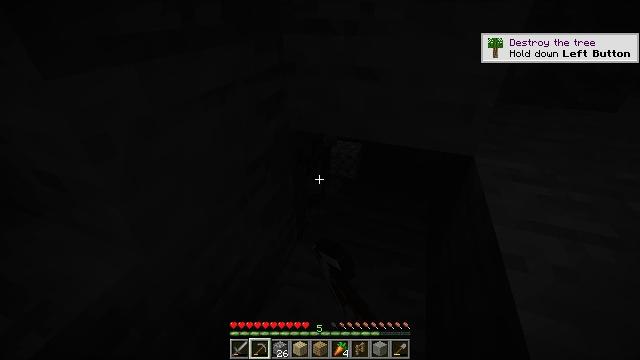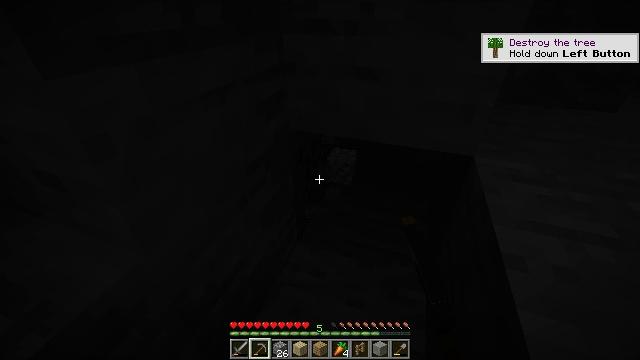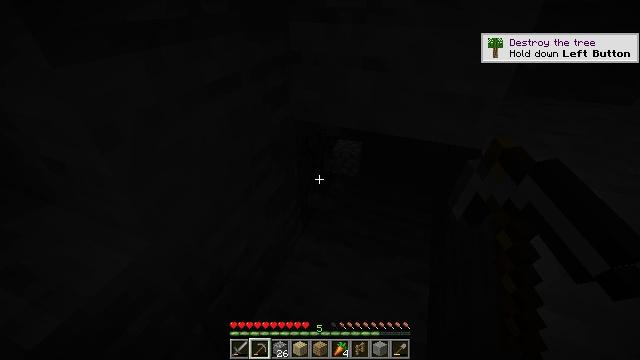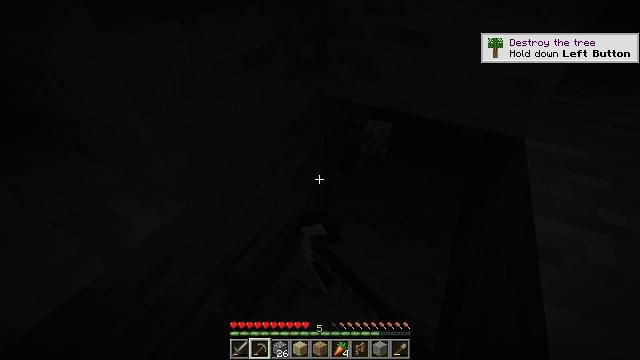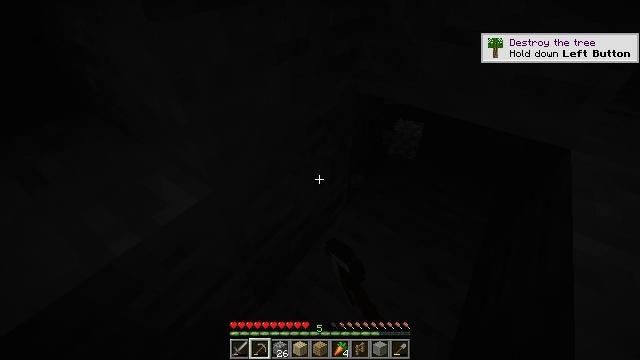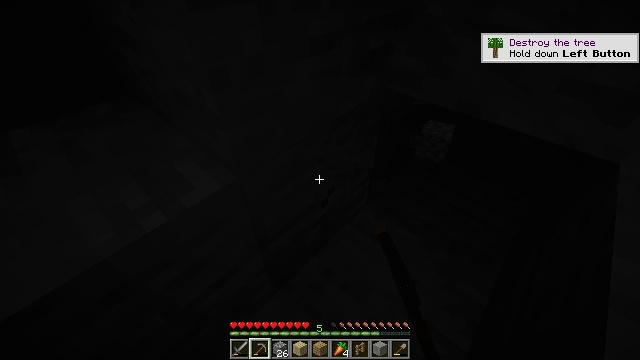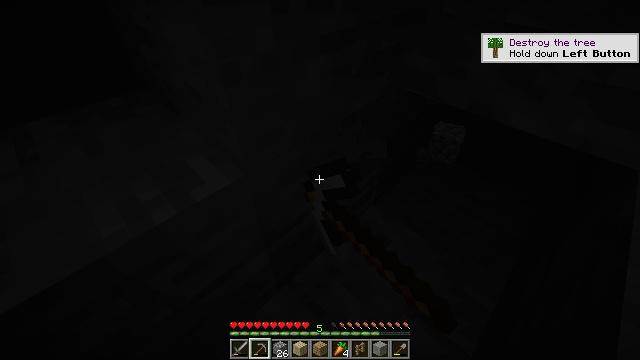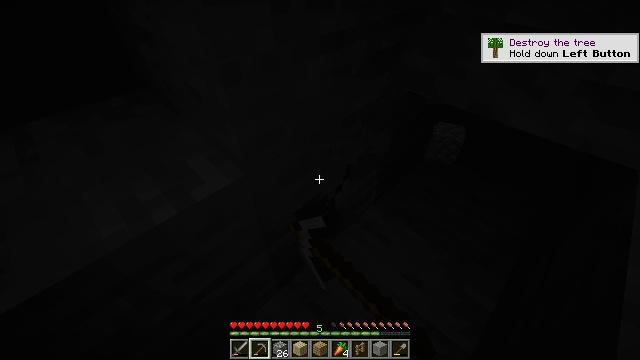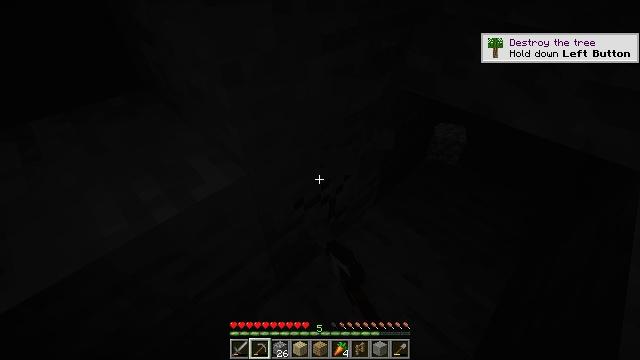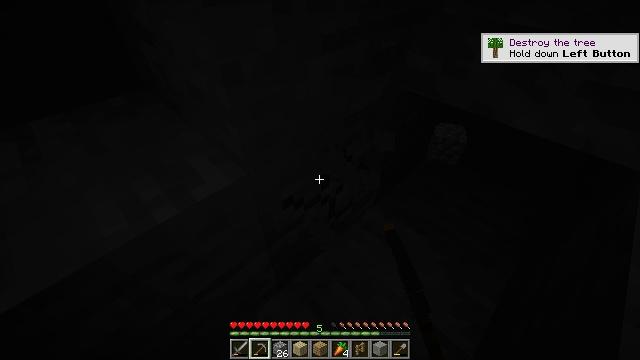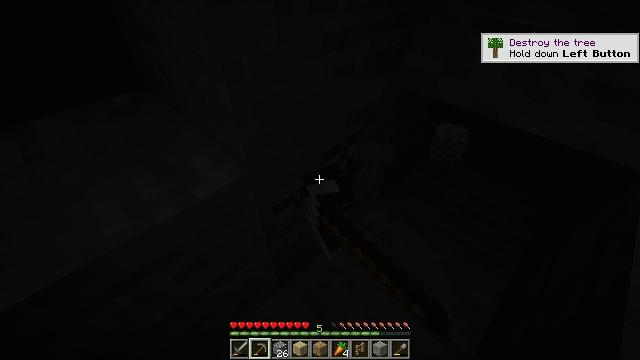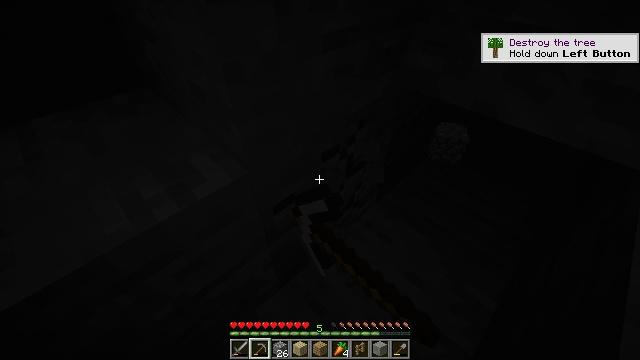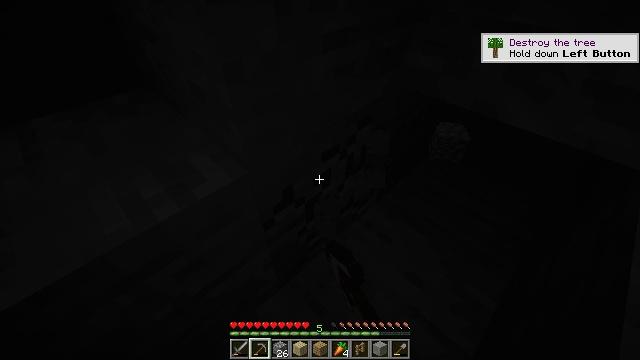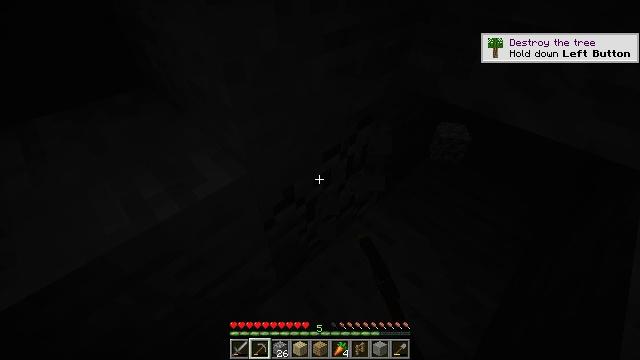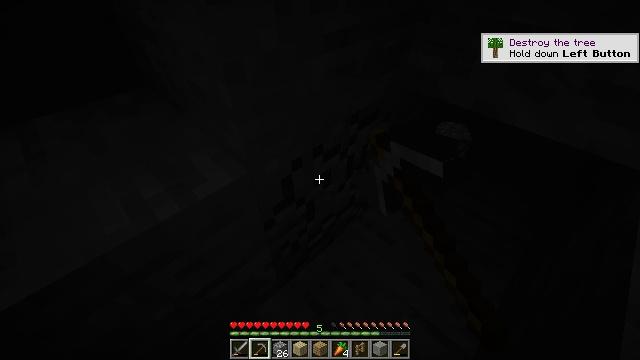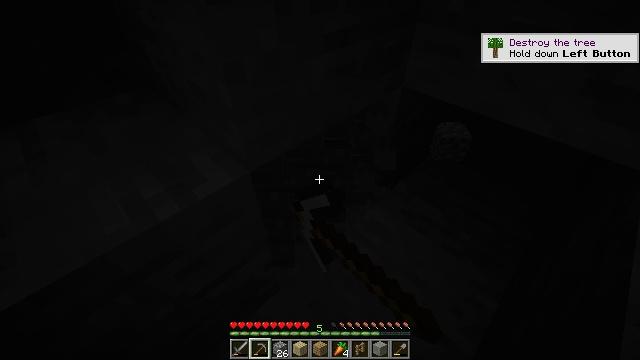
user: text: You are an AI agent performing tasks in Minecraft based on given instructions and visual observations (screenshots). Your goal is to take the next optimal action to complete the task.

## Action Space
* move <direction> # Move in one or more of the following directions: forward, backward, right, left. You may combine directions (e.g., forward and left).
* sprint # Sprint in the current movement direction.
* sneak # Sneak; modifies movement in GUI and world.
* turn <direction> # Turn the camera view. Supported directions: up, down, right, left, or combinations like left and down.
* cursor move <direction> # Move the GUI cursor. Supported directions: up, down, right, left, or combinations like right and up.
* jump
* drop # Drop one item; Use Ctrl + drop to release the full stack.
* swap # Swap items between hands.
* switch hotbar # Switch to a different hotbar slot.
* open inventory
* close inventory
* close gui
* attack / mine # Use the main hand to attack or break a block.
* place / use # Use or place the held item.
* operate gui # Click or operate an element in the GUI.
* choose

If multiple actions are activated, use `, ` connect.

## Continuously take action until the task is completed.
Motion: motion action
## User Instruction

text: Dig up the stone with a tool.
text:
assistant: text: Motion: attack / mine
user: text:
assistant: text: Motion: turn left and down, attack / mine
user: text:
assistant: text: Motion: turn left and down, attack / mine
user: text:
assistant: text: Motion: turn left and down, attack / mine
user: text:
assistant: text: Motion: turn left and down, attack / mine
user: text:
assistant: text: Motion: turn left, attack / mine
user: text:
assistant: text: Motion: attack / mine
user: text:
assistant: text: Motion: attack / mine
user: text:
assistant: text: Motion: attack / mine
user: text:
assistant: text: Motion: attack / mine
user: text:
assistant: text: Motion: attack / mine
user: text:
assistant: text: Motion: attack / mine
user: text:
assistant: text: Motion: attack / mine
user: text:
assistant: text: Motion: attack / mine
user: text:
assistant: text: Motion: attack / mine
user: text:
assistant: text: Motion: attack / mine
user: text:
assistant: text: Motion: attack / mine
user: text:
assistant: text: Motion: attack / mine
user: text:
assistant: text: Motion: attack / mine
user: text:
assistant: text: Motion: attack / mine